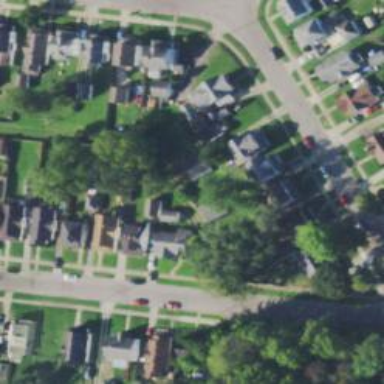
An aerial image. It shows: Alley classified as service road.